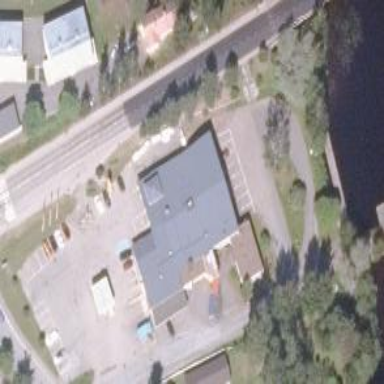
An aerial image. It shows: Convenience shop.